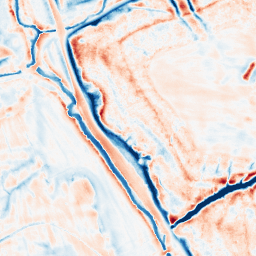
Category: edge_preserving
Decomposition family: bilateral
Decomposition parameters: d: 21
sigma_color: 100
sigma_space: 25
Upsampling method: edge_directed
Upsampling parameters: scale: 2
Upsampling scale: 2